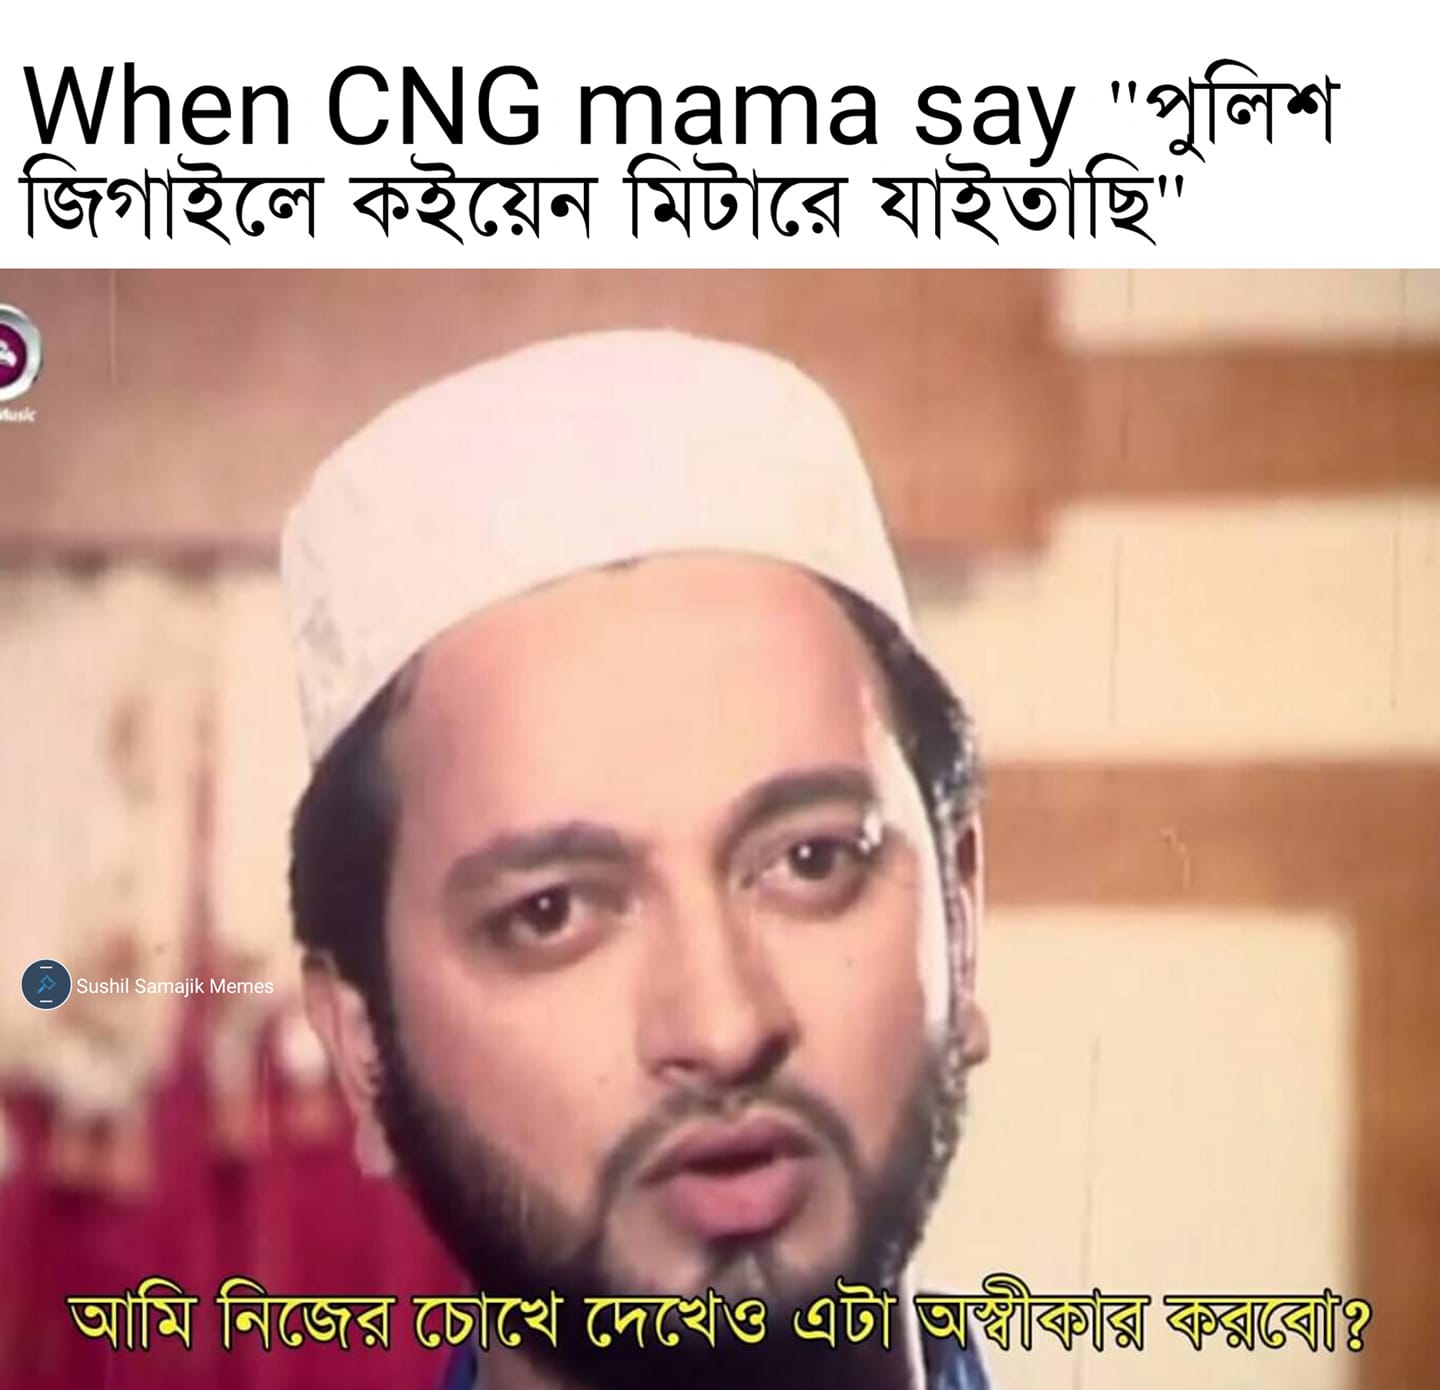
Caption: When CNG mama say    " পুলিশ জিগাইলে কইয়েন মিটারে যাইতাছি "     আমি নিজের চোখে দেখেও এটা অস্বীকার করবো ?
Label: non-hate